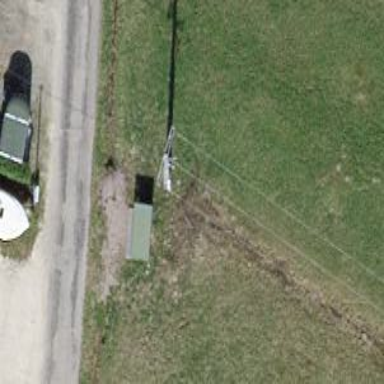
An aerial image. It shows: Minor distribution power substation.